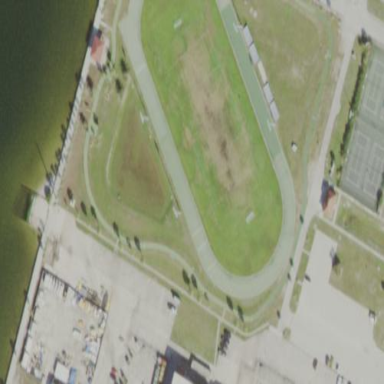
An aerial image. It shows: Track in leisure land.